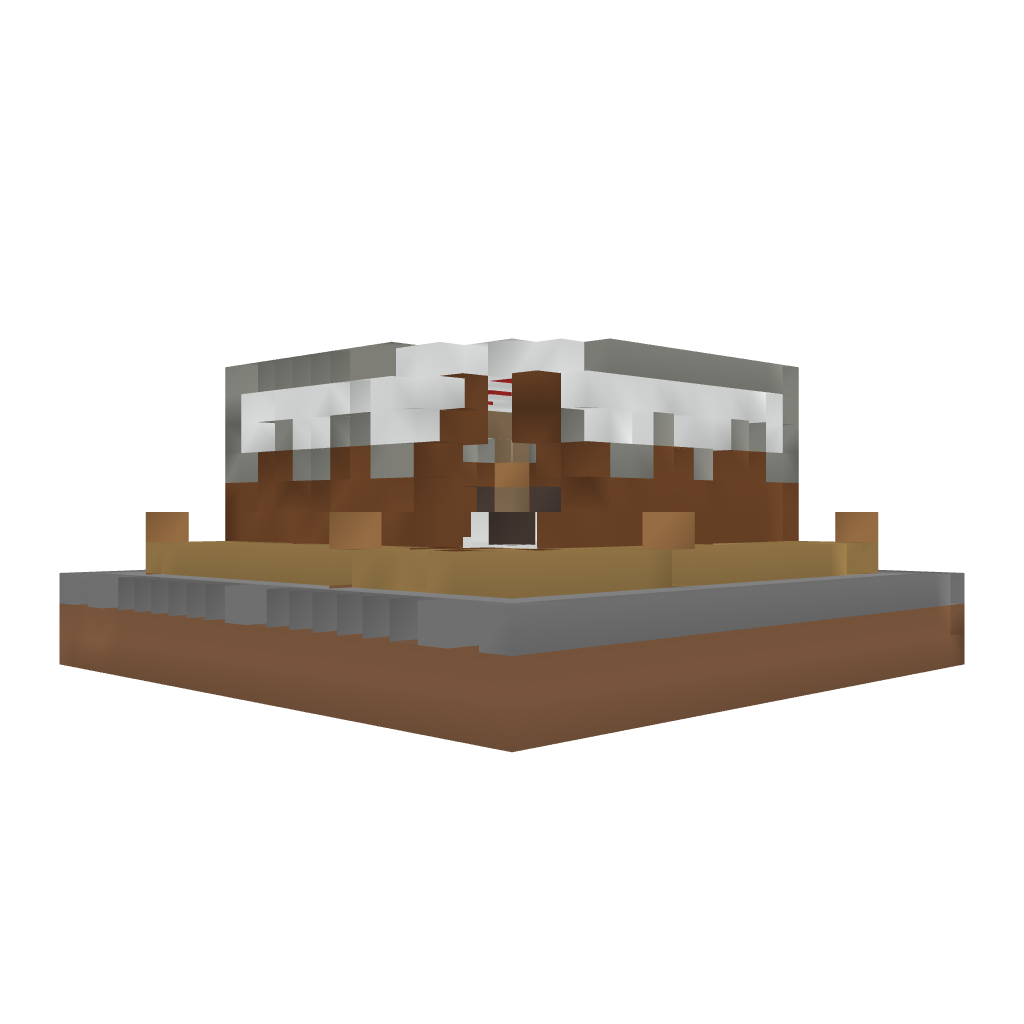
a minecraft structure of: Cake Shop